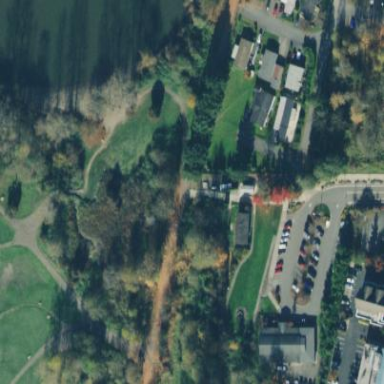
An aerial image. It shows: Park.